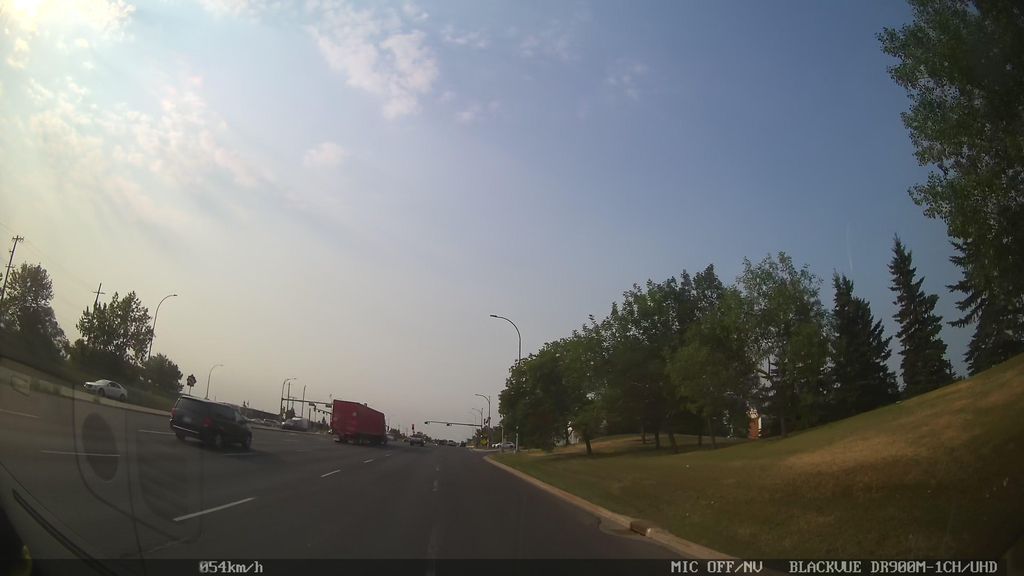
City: edmonton